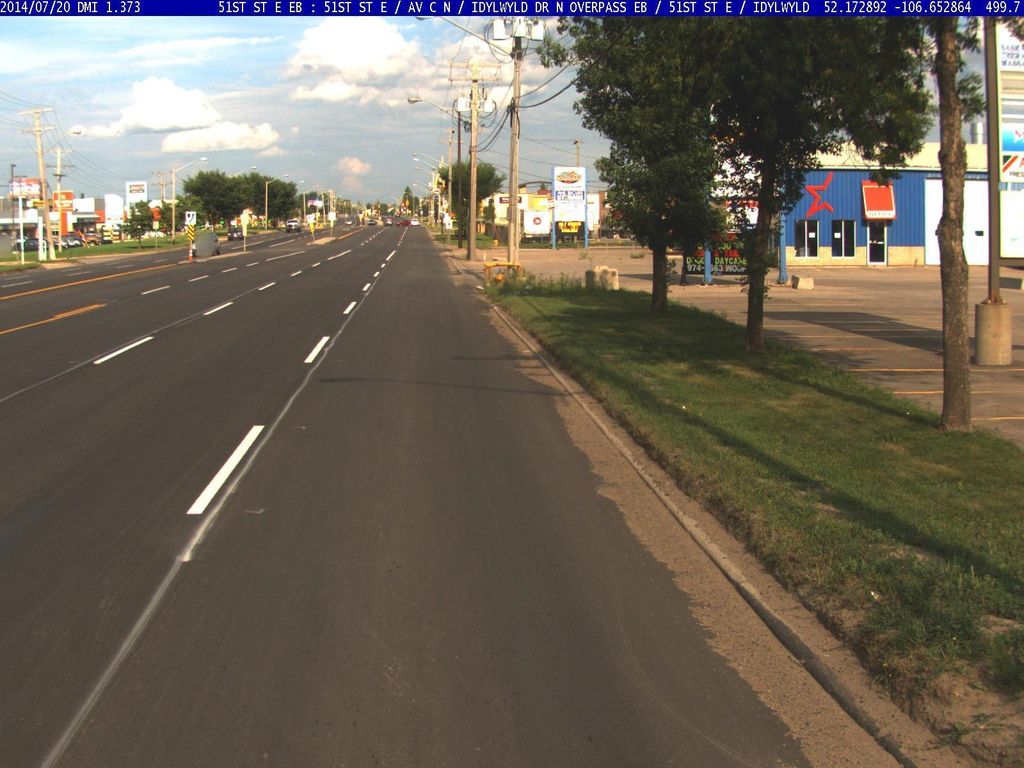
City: saskatoon